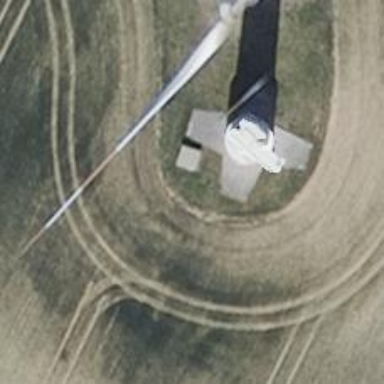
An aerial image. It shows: Wind generator in the form of horizontal axis wind turbine.